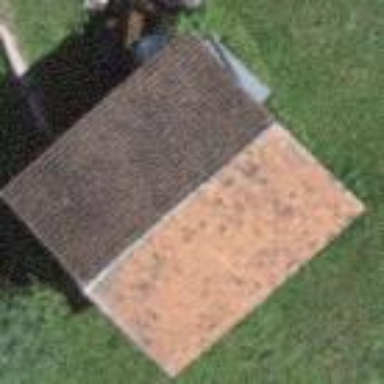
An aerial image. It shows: Rural barn.